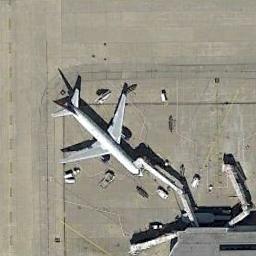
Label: airplane